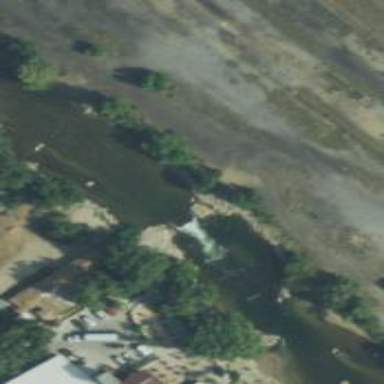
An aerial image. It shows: Rapid in whitewater.